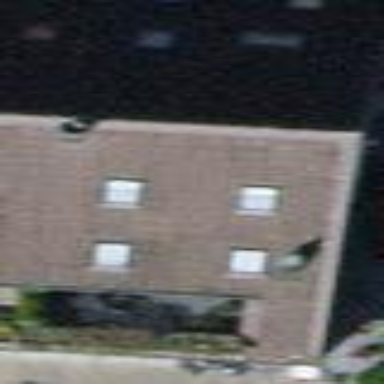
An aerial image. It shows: Terrace building.